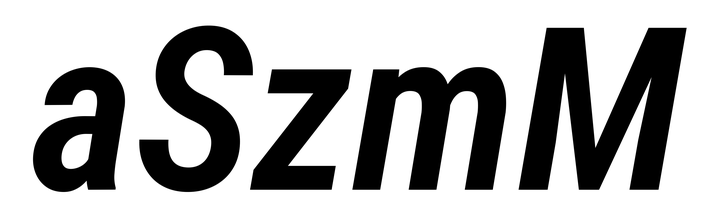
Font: Roboto-Italic_Condensed_SemiBold_Italic